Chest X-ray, AP view. Patient: 28 years old, sex F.
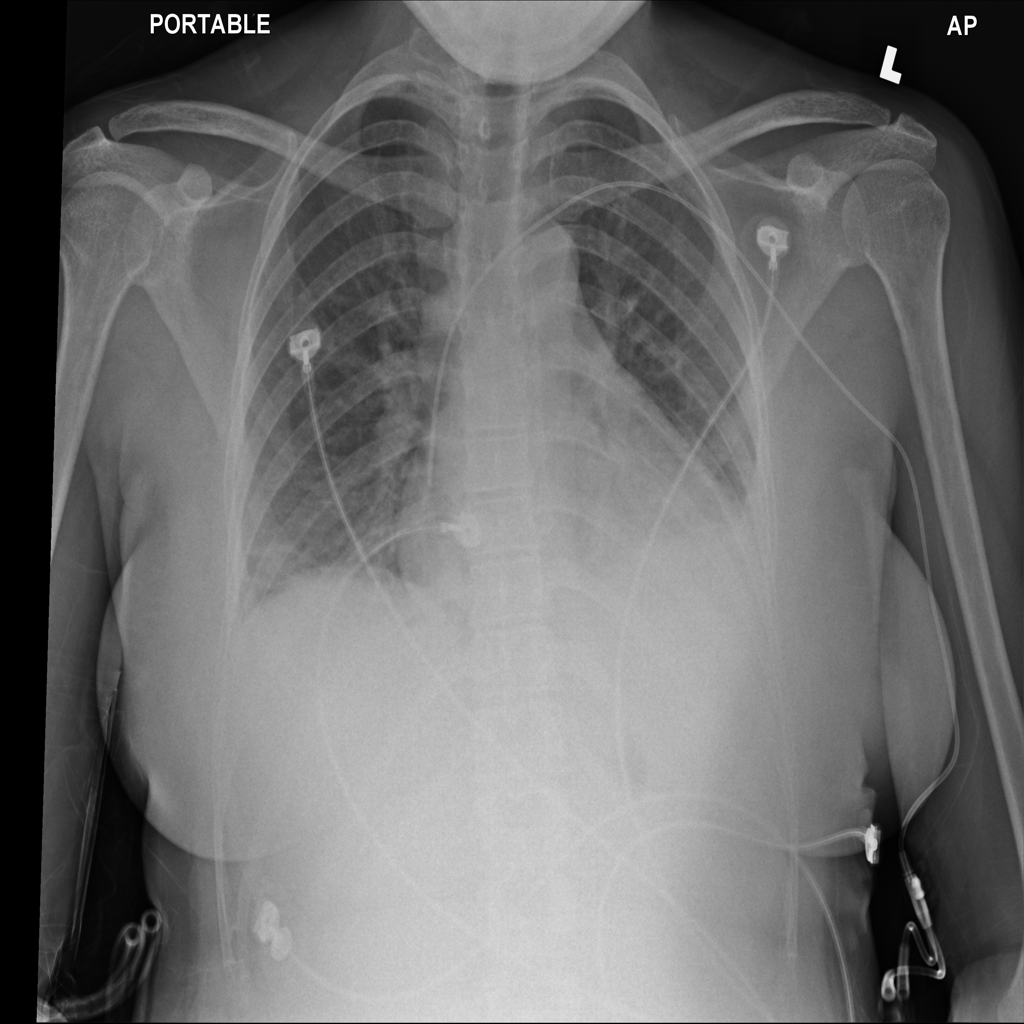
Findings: No Finding